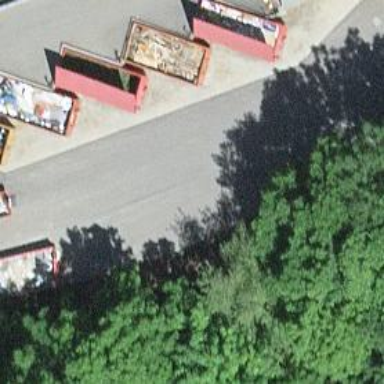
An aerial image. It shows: Recycling facility that accepts scrap metal.